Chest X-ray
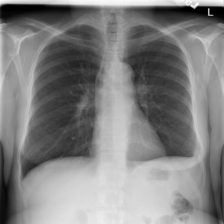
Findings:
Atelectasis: negative
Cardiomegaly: negative
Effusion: negative
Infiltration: negative
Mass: negative
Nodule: negative
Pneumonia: negative
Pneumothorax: negative
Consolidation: negative
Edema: negative
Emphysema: negative
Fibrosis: negative
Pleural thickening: negative
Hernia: negative